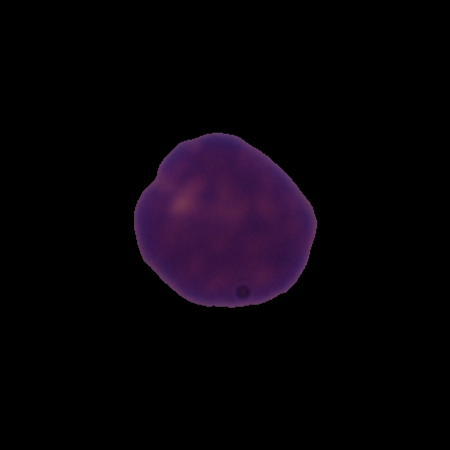
Label: healthy